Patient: sex F, age 58
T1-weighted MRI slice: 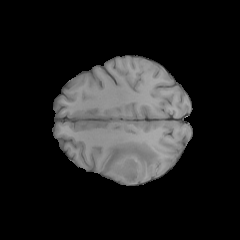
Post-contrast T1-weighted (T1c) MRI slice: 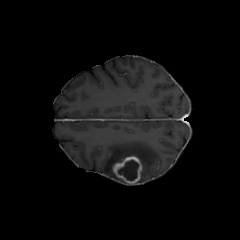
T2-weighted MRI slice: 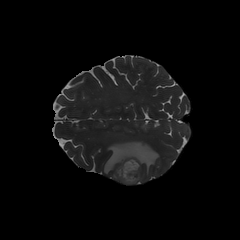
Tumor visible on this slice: yes
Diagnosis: Glioblastoma, IDH-wildtype
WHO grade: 4